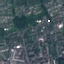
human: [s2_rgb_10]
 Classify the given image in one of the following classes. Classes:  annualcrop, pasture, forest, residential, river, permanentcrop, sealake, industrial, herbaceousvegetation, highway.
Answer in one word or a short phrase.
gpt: Residential